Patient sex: M
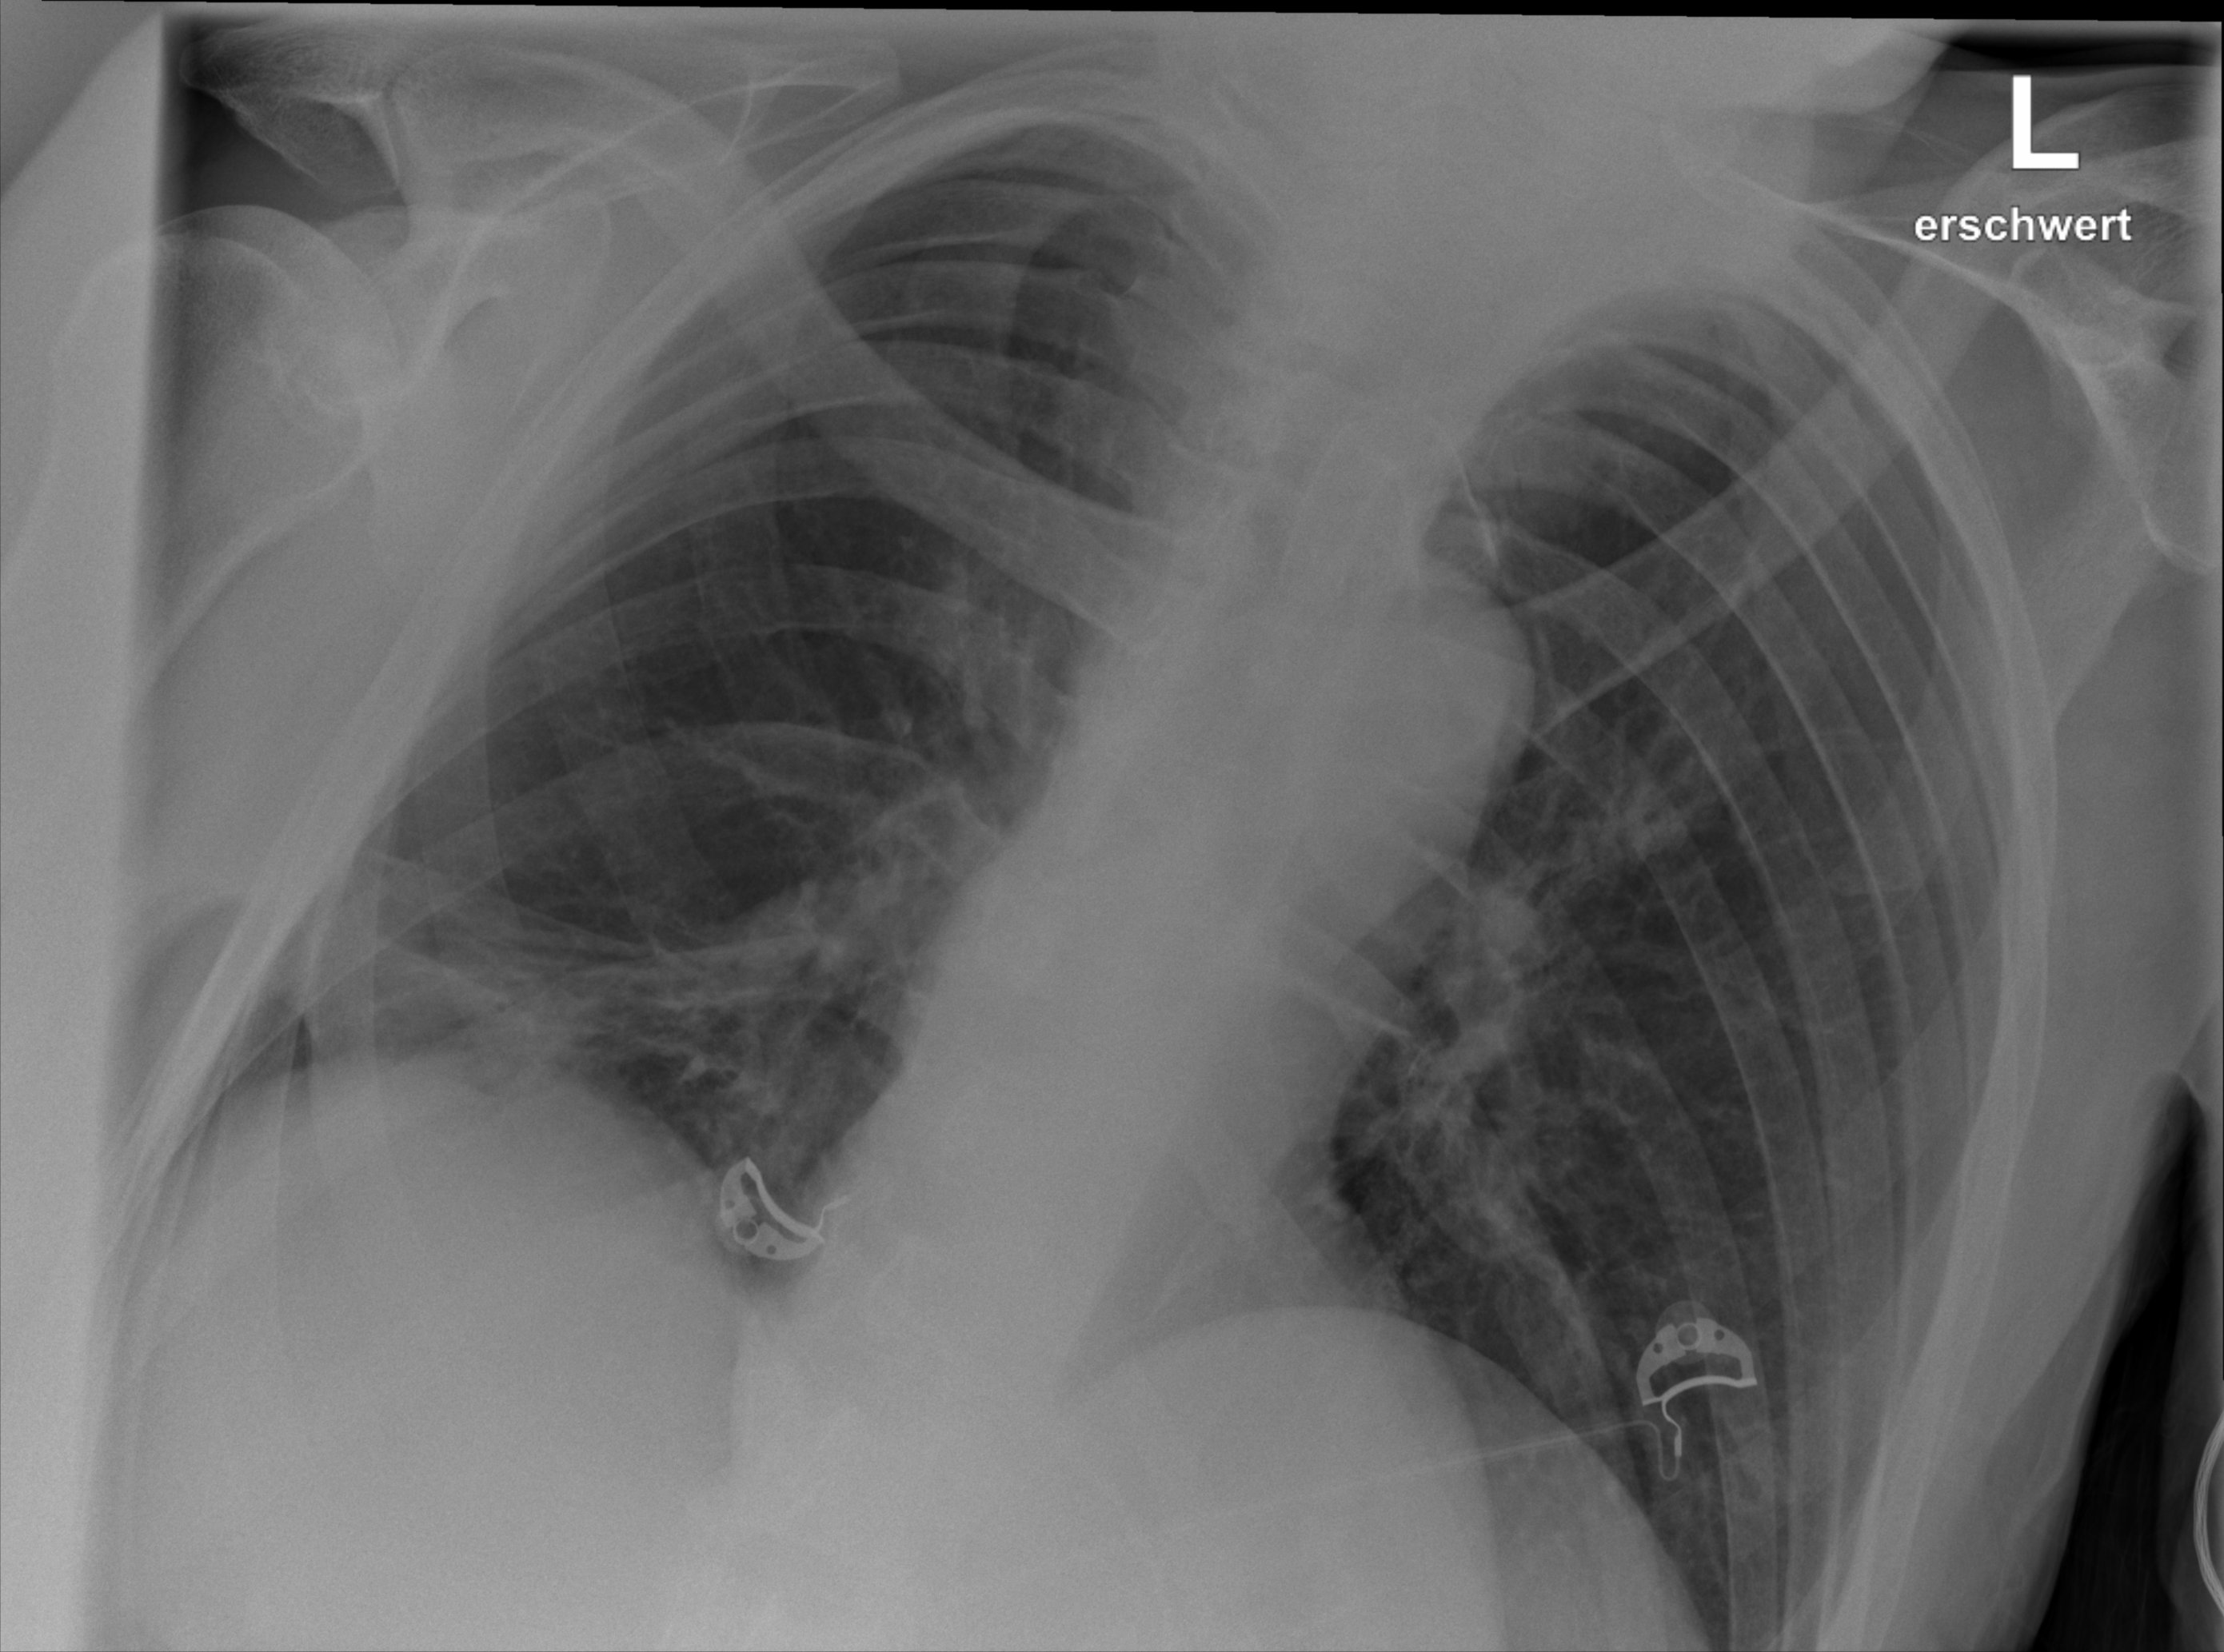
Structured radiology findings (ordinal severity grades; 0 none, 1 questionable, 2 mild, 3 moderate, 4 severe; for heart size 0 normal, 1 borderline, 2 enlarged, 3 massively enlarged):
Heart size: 0
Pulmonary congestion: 0
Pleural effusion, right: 0
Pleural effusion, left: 0
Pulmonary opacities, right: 2
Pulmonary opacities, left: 0
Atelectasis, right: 2
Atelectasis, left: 0